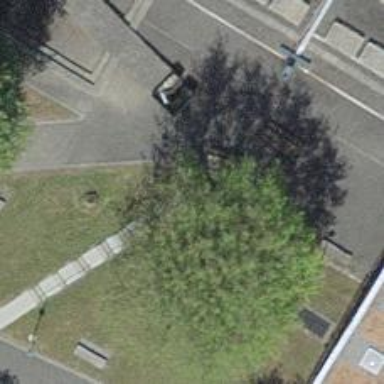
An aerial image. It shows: Footway made of concrete plates.